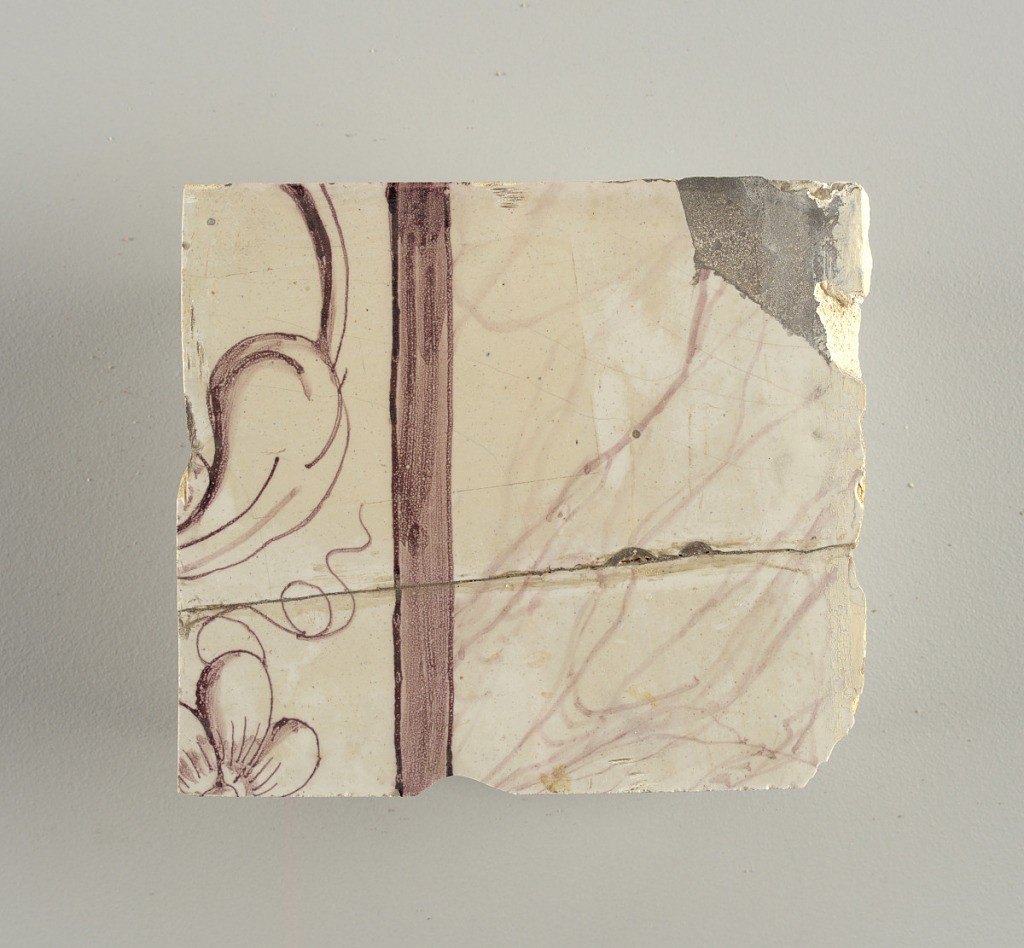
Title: Wall facing
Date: ca. 1725
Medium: tin-glazed earthenware, underglaze
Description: Running design for a frieze or a dado, composed of scrolls of foliage and strapwork, and four repeating motifs--a seated woman in a small upright oval medallion, a putto seated on a rocailled base, and strapwork in axial pattern.  The various panels, A to F, show various repeats of the same design, all being five tiles high and a varying number of tiles wide.